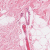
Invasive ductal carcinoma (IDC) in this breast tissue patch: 0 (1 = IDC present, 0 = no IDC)